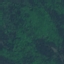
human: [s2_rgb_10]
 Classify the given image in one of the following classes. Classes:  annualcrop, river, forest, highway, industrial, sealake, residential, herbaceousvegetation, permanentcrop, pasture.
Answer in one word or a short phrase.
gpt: Forest